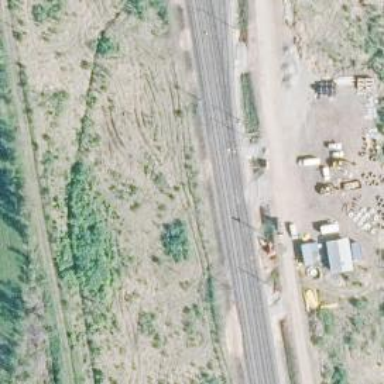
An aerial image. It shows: Siding railway line with electrified contact line for the trains.